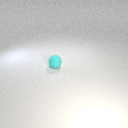
small cyan rubber sphere